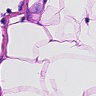
Metastatic tissue present: no